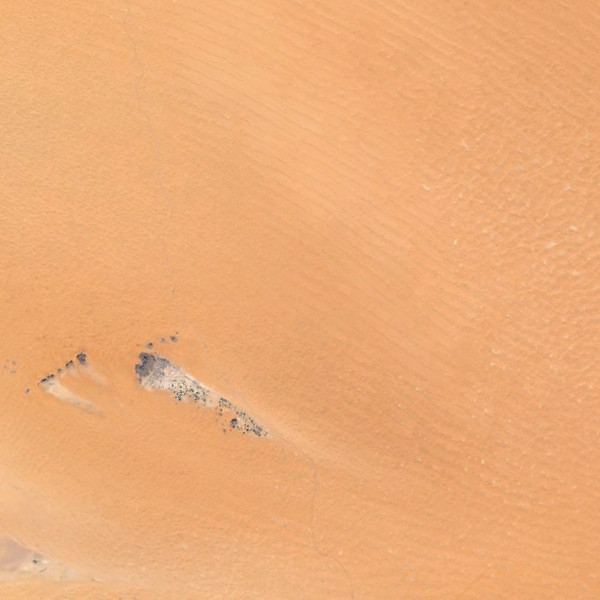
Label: Desert